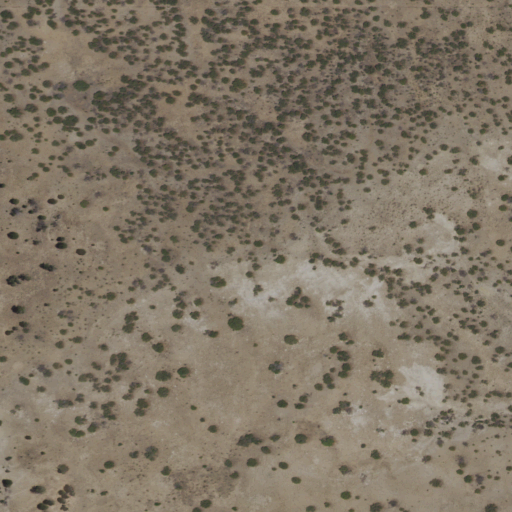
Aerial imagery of mountain in New Mexico named Cat Mesa containing shrub, grassland, and evergreen forest